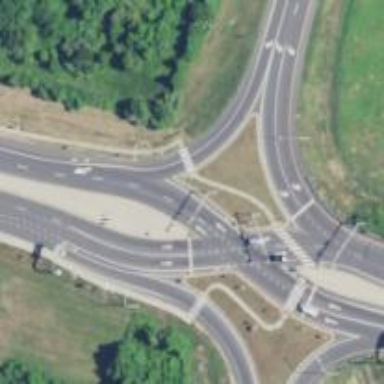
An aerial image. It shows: This primary highway features diverging diamond junction.